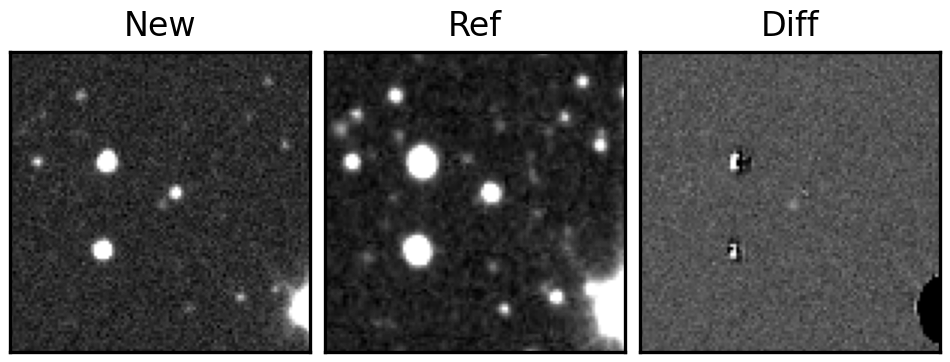
Label: real